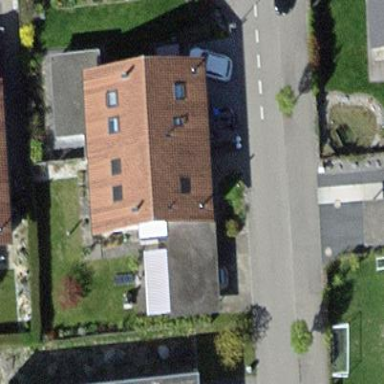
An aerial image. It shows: Terrace building.